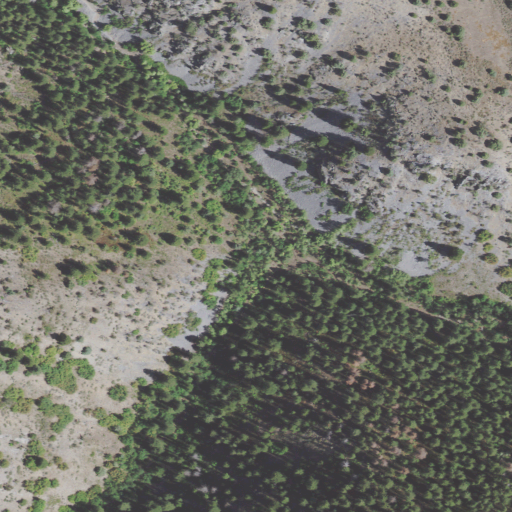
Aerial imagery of valley in Utah named Pig Hole containing evergreen forest, shrub, and deciduous forest